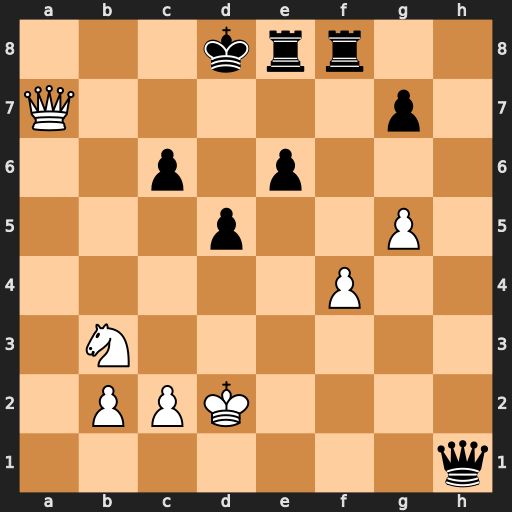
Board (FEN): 3krr2/Q5p1/2p1p3/3p2P1/5P2/1N6/1PPK4/7q
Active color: w
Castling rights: -
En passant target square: -
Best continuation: Qb8+ Kd7 Nc5+ Ke7 Qc7#